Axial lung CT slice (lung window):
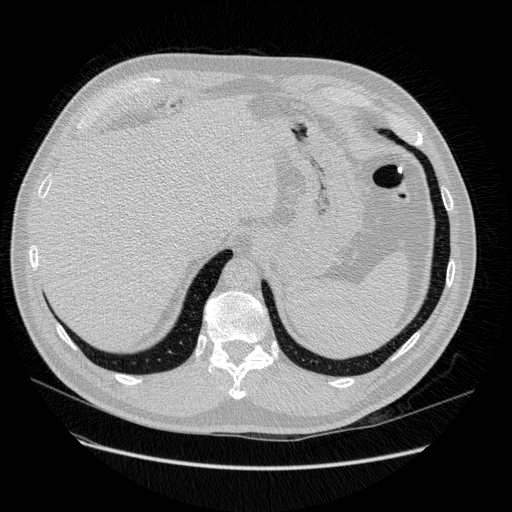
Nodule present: no